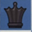
Piece: bQ